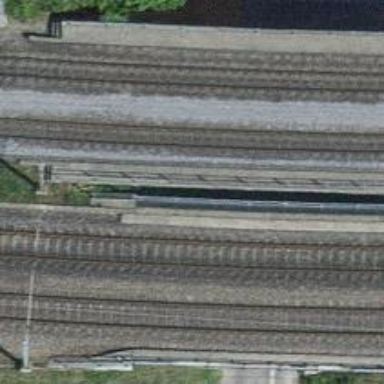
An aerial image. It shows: Narrow-gauge railway bridge with electrified contact line for single track.